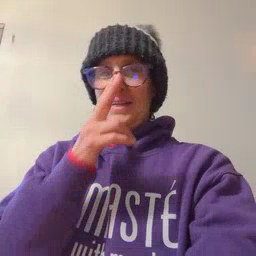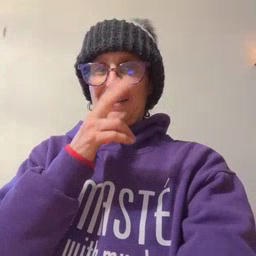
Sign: hen